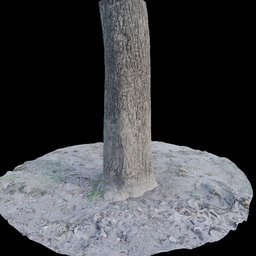
Label: nature